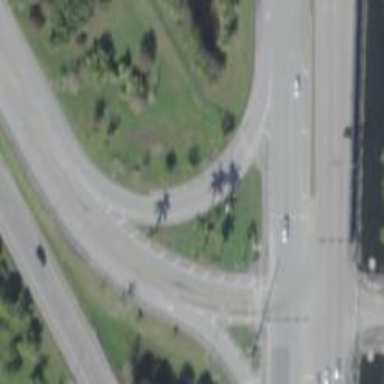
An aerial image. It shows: Asphalt road with primary link designation.